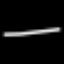
Label: line